Question: I know there's a lot of Fibonacci questions and answers on Stack overflow and the web in general, but this is a problem that's been vexing me for a while now, and i can't seem to crack it or find a solution.
Creating Fibonacci algorithms are easy enough, there's plenty of them, but i'm trying to create the boxes in a spiral formation graphically using C#. This is not for Uni or anything, it's just a problem that i've spent way too much time on that i now need to find a solution for, if you know what i mean?
Here's what i've got so far, now i did have a better configuration, but with countless hours of revising the code, this is what i have at the moment:
'''
public partial class Form1 : Form
{
public const int FIBNUM = 6;
public const int CENTRE = 10;
public const int SIZE = 10;
public const int OFFSET = 100;
public Form1()
{
InitializeComponent();
drawSpiral();
}
private int fib(int n)
{
switch (n)
{
case 0:
return 0;
case 1:
return 1;
default:
return fib(n - 1) + fib(n - 2);
}
}
private void drawSpiral()
{
if (pictureBox1.Image == null)
{
pictureBox1.Image = new Bitmap(pictureBox1.Width, pictureBox1.Height);
}
using (Graphics g = Graphics.FromImage(pictureBox1.Image))
{
Rectangle r = new Rectangle(0, 0, 0, 0);
int fibnum = 0;
int centre = 0;
int size = 0;
int cnt = 0;
for (int n = 1; n <= FIBNUM; n++)
{
fibnum = fib(n);
centre = fibnum * CENTRE;
size = fibnum * SIZE;
++cnt;
if (cnt == 1)
{
if (n == 1)
{
r = new Rectangle(fibnum + OFFSET, fibnum + OFFSET, size, size);
g.DrawRectangle(Pens.Red, r);
r = new Rectangle((fibnum + size) + OFFSET, fibnum + OFFSET, size, size);
g.DrawRectangle(Pens.Purple, r);
n++;
}
else
{
r = new Rectangle((centre - size) + OFFSET, (centre - size) + OFFSET, size, size);
g.DrawRectangle(Pens.Black, r);
}
continue;
}
if(cnt == 2)
{
r = new Rectangle((fibnum) + OFFSET, (fibnum - size) + OFFSET, size, size);
g.DrawRectangle(Pens.Blue, r);
continue;
}
if (cnt == 3)
{
r = new Rectangle((fibnum - size) + OFFSET, (fibnum - size) + OFFSET, size, size);
g.DrawRectangle(Pens.Green, r);
continue;
}
if (cnt == 4)
{
r = new Rectangle((fibnum - size / 2) + OFFSET, (fibnum - size) + OFFSET, size, size);
g.DrawRectangle(Pens.Gray, r);
}
cnt = 0;
}
}
pictureBox1.Invalidate();
}
'''
I've taken an image from wikipedia of what it is i'm trying to create graphically :

Thanks in advance.
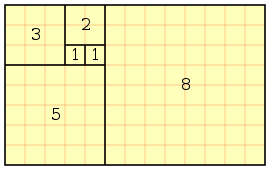
Answer: I think your code is too complicated, because you try to do a lot at once. Consider the following code where the spiral is drawn around the origin, without scaling and translating:
'''
// the current fibonacci numbers
int current = 1;
int previous = 0;
// the current bounding box
int left = 0;
int right = 1;
int top = 0;
int bottom = 0;
// the number of boxes you want to draw
const int N = 10;
for (int i = 0; i < N; i++) {
switch (i % 4) {
case 0: // attach to bottom of current rectangle
drawRectangle(g, left, right, bottom, bottom + current);
bottom += current;
break;
case 1: // attach to right of current rectangle
drawRectangle(g, right, right + current, top, bottom);
right += current;
break;
case 2: // attach to top of current rectangle
drawRectangle(g, left, right, top - current, top);
top -= current;
break;
case 3: // attach to left of current rectangle
drawRectangle(g, left - current, left, top, bottom);
left -= current;
break;
}
// update fibonacci number
int temp = current;
current += previous;
previous = temp;
}
'''
You can then deal with the actual drawing part in the separate method 'drawRectangle' (I left out all details about the actual graphics objects, but you can probably do that yourself).
'''
const int SCALE = 5;
const int OFFSET = 150;
private void drawRectangle(Graphics g, int left, int right, int top, int bottom)
{
g.DrawRectangle(Pens.Red, new Rectangle(SCALE * left + OFFSET,
SCALE * top + OFFSET,
SCALE * (right - left),
SCALE * (bottom - top)));
}
'''
Output: